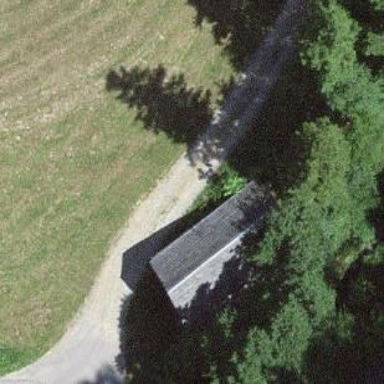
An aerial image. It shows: Rural barn.